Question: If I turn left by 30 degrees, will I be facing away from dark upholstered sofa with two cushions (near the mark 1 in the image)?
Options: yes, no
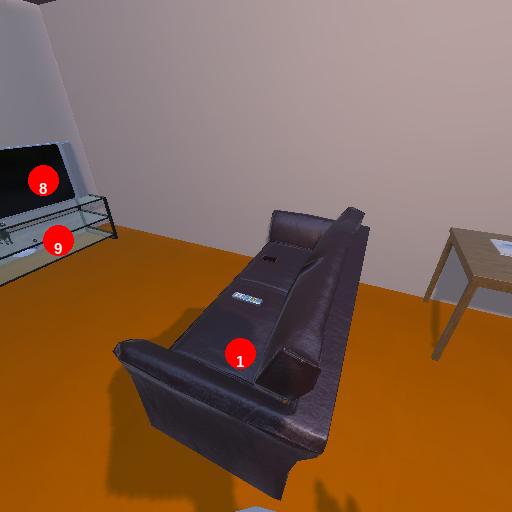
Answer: yes